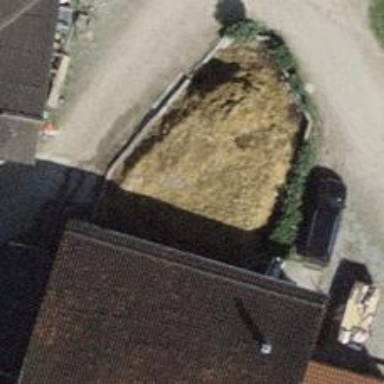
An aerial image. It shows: Farm.